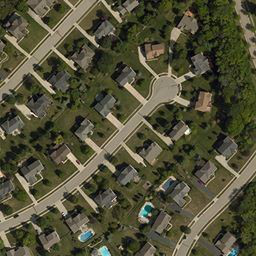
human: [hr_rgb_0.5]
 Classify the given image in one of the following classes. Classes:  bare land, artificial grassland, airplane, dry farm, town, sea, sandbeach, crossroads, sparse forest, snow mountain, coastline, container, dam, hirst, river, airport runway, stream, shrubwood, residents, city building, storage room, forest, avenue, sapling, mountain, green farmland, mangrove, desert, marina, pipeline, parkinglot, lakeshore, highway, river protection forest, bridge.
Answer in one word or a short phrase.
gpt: town